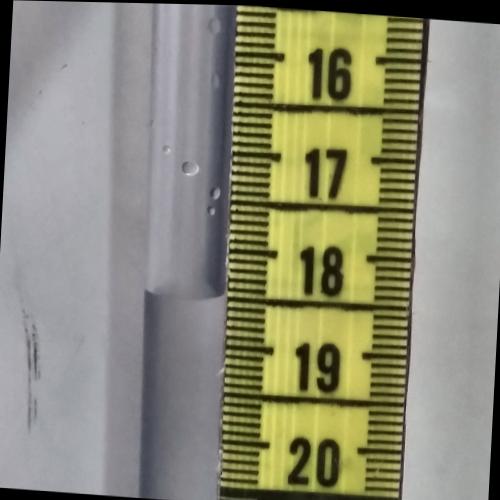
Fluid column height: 18.5 cm